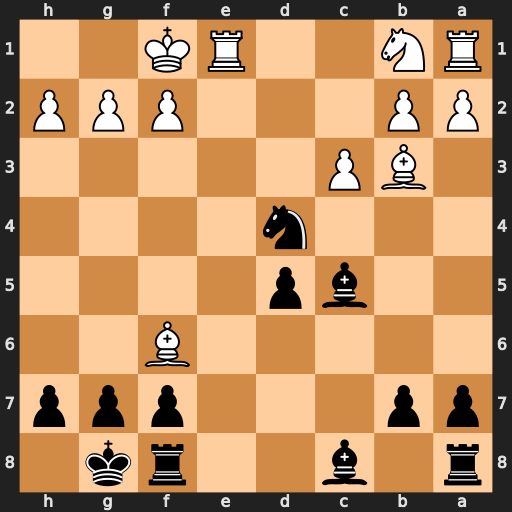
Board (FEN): r1b2rk1/pp3ppp/5B2/2bp4/3n4/1BP5/PP3PPP/RN2RK2
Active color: b
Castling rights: -
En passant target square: -
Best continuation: Nxb3 axb3 gxf6